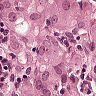
Metastatic tissue present: yes